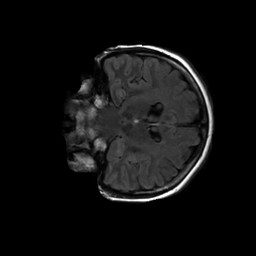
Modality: FLAIR
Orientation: coronal
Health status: ill
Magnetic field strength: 3 T